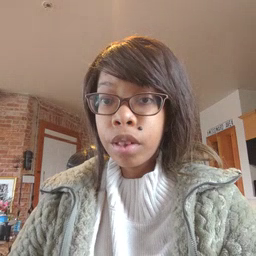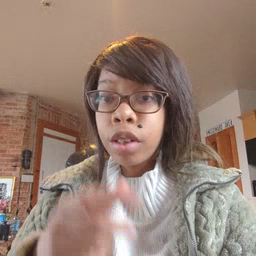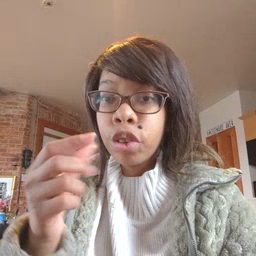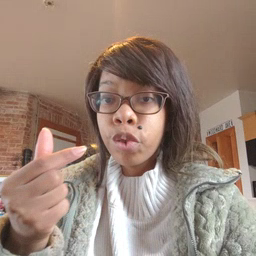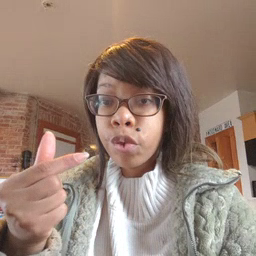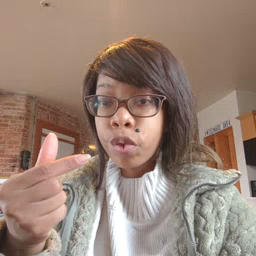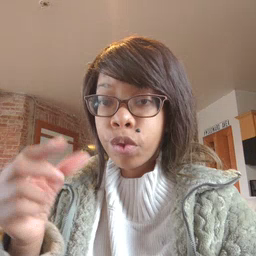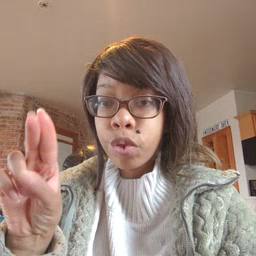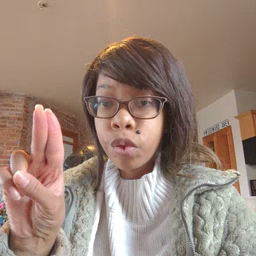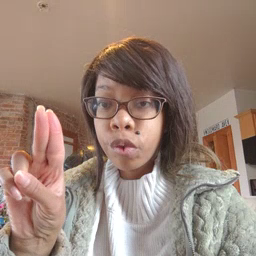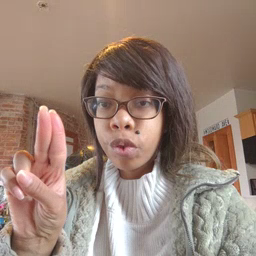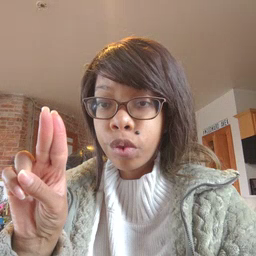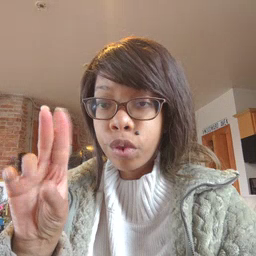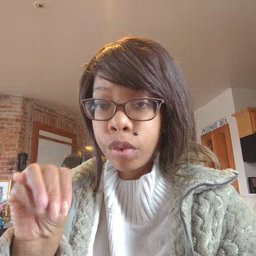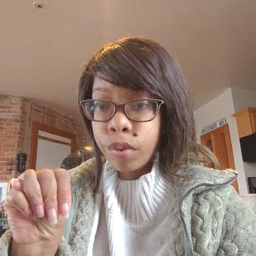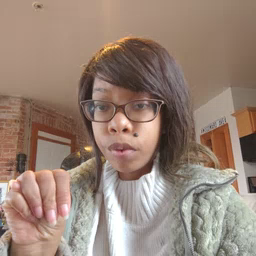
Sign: gum